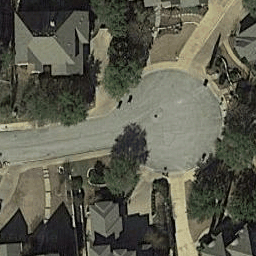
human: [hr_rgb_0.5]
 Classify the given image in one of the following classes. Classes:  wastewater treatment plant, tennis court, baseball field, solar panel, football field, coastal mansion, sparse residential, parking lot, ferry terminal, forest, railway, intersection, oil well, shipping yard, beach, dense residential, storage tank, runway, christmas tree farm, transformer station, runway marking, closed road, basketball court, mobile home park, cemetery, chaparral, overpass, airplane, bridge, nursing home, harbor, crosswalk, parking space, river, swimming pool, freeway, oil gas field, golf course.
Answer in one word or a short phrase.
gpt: closed road